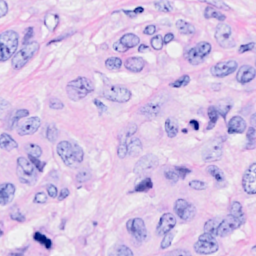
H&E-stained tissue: Breast